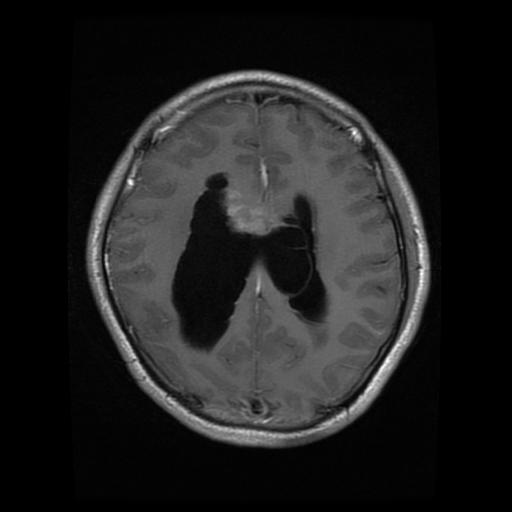
Label: glioma